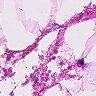
Metastatic tissue present: no